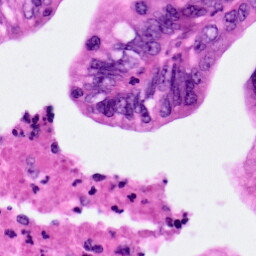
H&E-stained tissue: Pancreatic